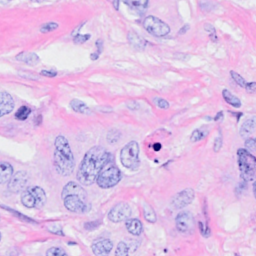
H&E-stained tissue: Breast